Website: macys
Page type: billing-address
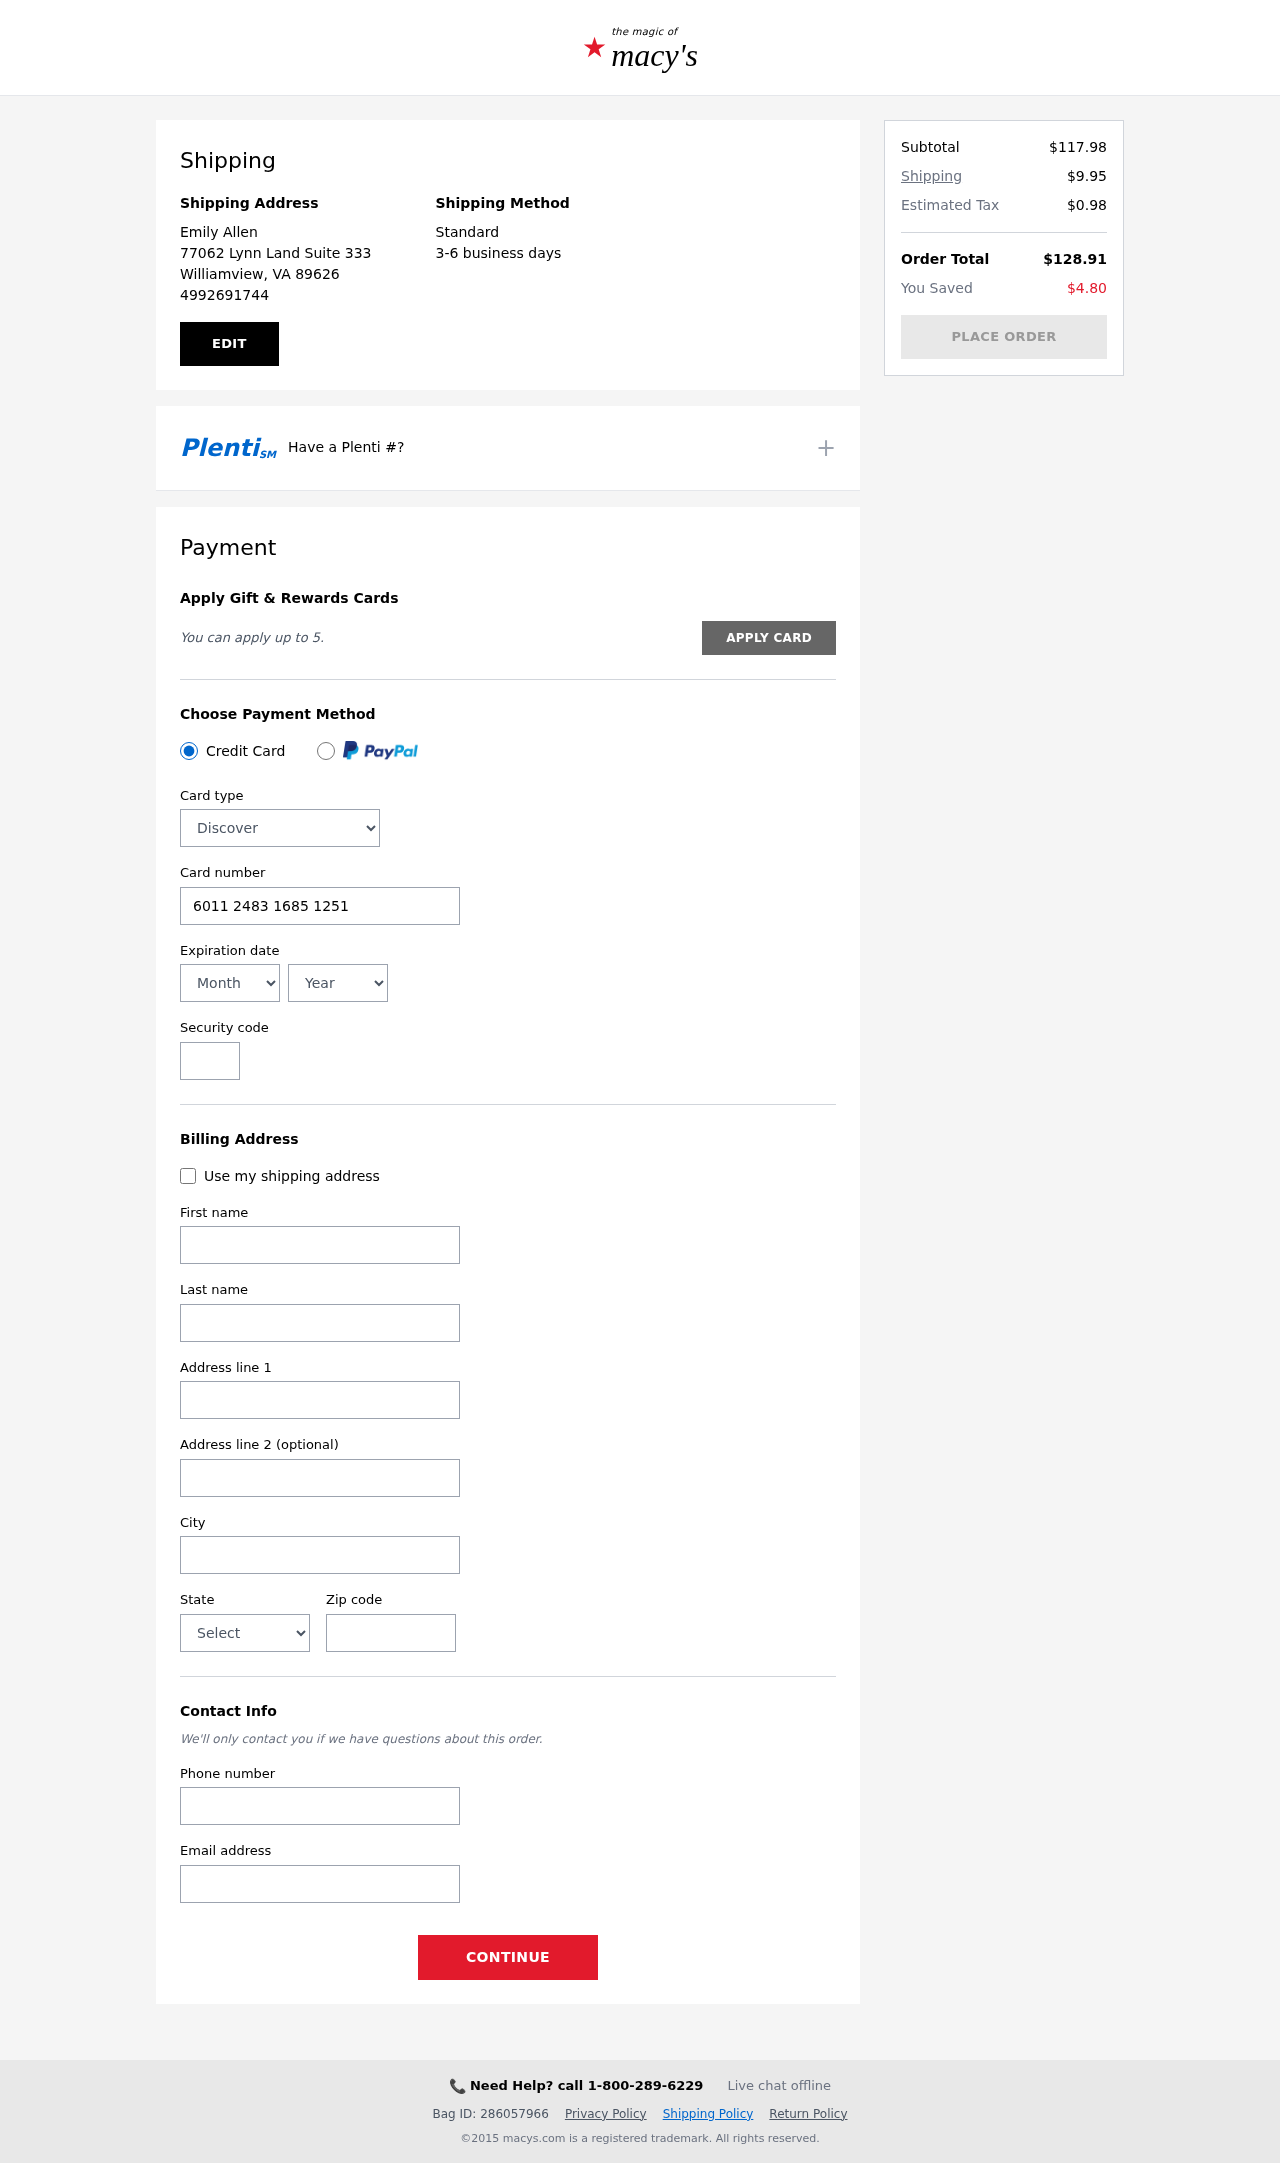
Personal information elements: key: PII_CARD_CVV
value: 668
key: PII_CARD_EXPIRY_MONTH
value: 03
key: PII_CARD_EXPIRY_YEAR
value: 27
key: PII_CARD_NUMBER
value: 6011 2483 1685 1251
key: PII_CARD_TYPE
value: Discover
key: PII_CITY
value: Williamview
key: PII_CITY_STATE_ZIP
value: Williamview, VA 89626
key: PII_EMAIL
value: emily.allen@gmail.com
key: PII_FIRSTNAME
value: Emily
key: PII_FULLNAME
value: Emily Allen
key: PII_LASTNAME
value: Allen
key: PII_PHONE
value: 4992691744
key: PII_POSTCODE
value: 89626
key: PII_STATE
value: Virginia
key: PII_STREET
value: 77062 Lynn Land Suite 333
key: PII_STREET2
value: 22967 Frye Ports Suite 112
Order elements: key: ORDER_SUBTOTAL
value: $117.98
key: ORDER_SHIPPING_COST
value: $9.95
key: ORDER_TAX
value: $0.98
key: ORDER_TOTAL
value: $128.91
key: ORDER_SAVINGS
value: $4.80